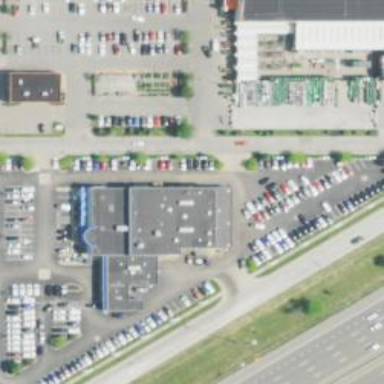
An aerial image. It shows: Car shop.